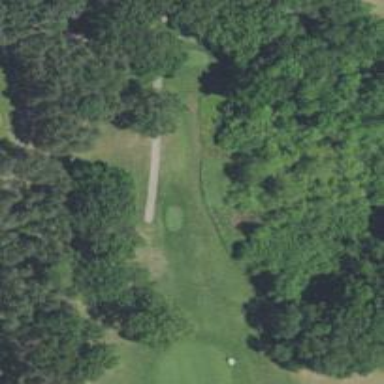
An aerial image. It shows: Pathway for golfing.